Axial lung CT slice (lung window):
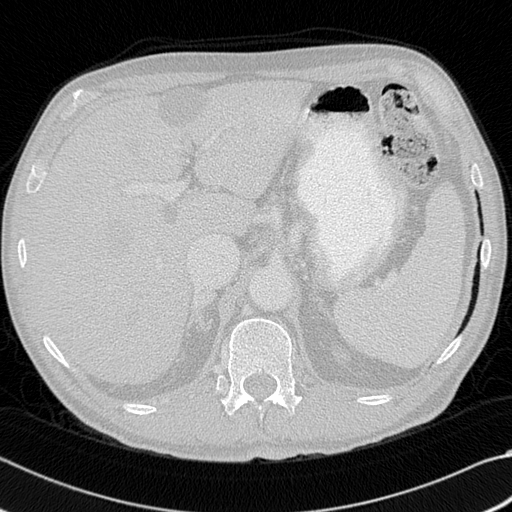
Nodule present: no